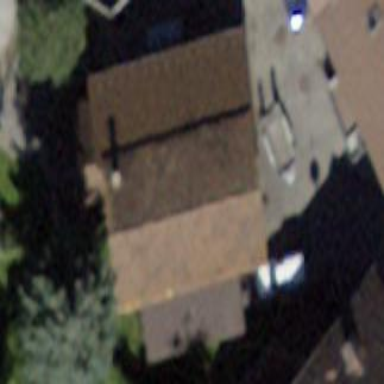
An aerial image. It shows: Garage building.